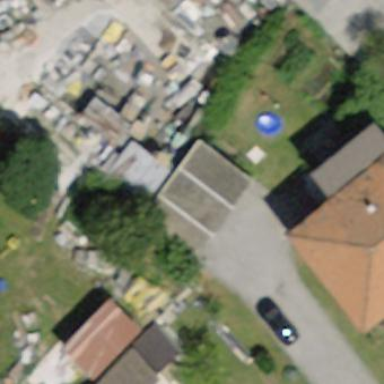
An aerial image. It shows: Group of garages.